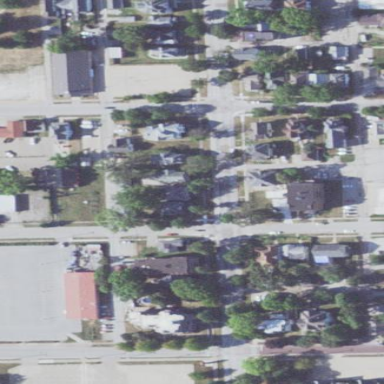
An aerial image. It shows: Historic residential neighbourhood district.